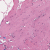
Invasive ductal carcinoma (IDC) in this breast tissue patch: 0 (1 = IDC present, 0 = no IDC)